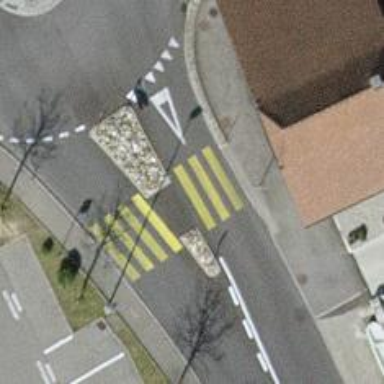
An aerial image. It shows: Uncontrolled zebra crossing on the road.